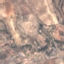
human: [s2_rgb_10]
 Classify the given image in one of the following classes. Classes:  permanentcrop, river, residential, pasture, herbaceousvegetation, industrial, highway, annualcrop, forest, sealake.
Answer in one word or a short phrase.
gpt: PermanentCrop